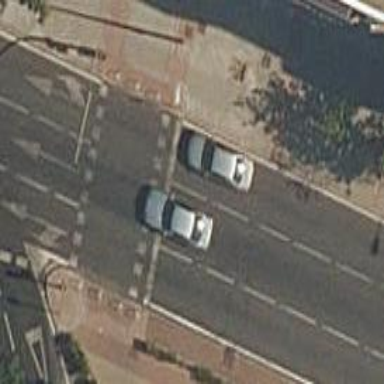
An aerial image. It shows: Road with traffic signals.